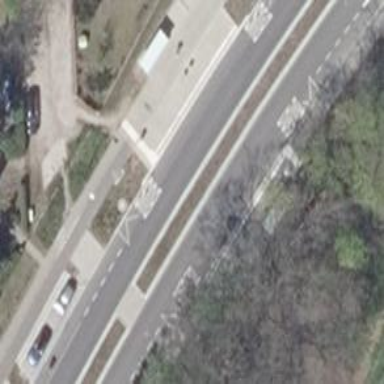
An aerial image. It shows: Secondary road with asphalt surface. There is separate sidewalk and cycleway that shares with busway on the right.